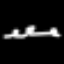
Label: squiggle